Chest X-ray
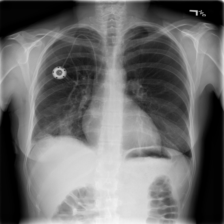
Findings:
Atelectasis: negative
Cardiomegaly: negative
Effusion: negative
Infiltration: positive
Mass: negative
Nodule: negative
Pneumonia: negative
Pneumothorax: positive
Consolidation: negative
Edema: negative
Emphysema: negative
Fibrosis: negative
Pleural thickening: negative
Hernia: negative